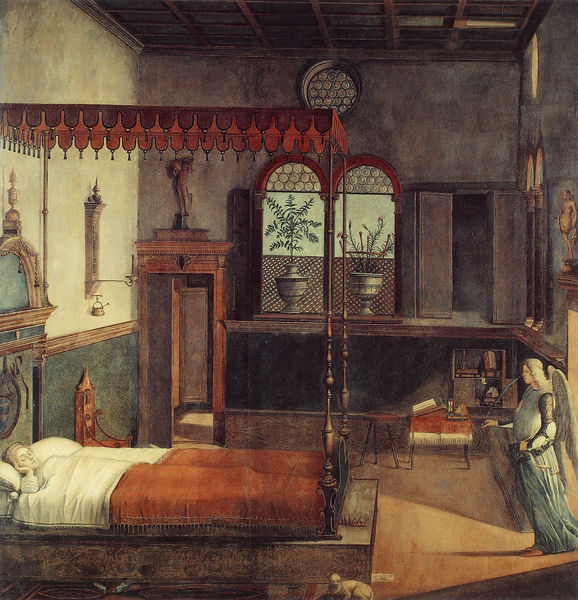
Titel: Traum der hl. Ursula vom Zyklus für die Scuola di Sant’Orsola
Künstler: Carpaccio
Institution: Venedig, Gallerie dell’Accademia
Schlagwörter: gemälde, schlaf, blumen, fenster, frau, licht, stuhl, stühle, tisch, tür, zimmer, hund, rot, tier, sessel, decke, renaissance, engel, hase, statue, vase, farbig, schrank, schlafen, bogen, venedig, schemel, bett, schlafzimmer, kammer, bögen, katze, buch, traum, kranker, baldachin, elisabeth, heilige, maria, erzengel, schlafender, verkündigung, himmelbett, sterbender, gabriel, verkündung, deckenlicht, verkündigun, gabriel7, doppel´bett